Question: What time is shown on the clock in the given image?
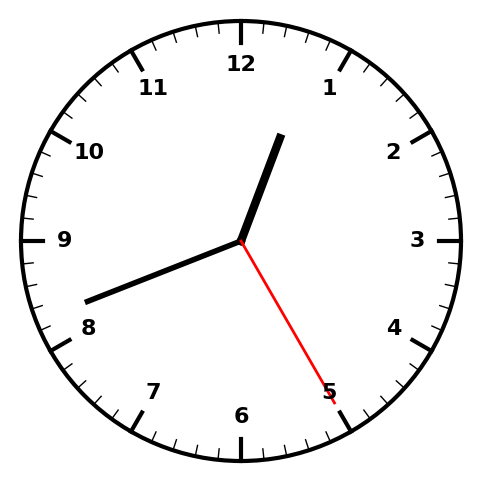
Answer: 12:41:25